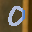
Label: 0